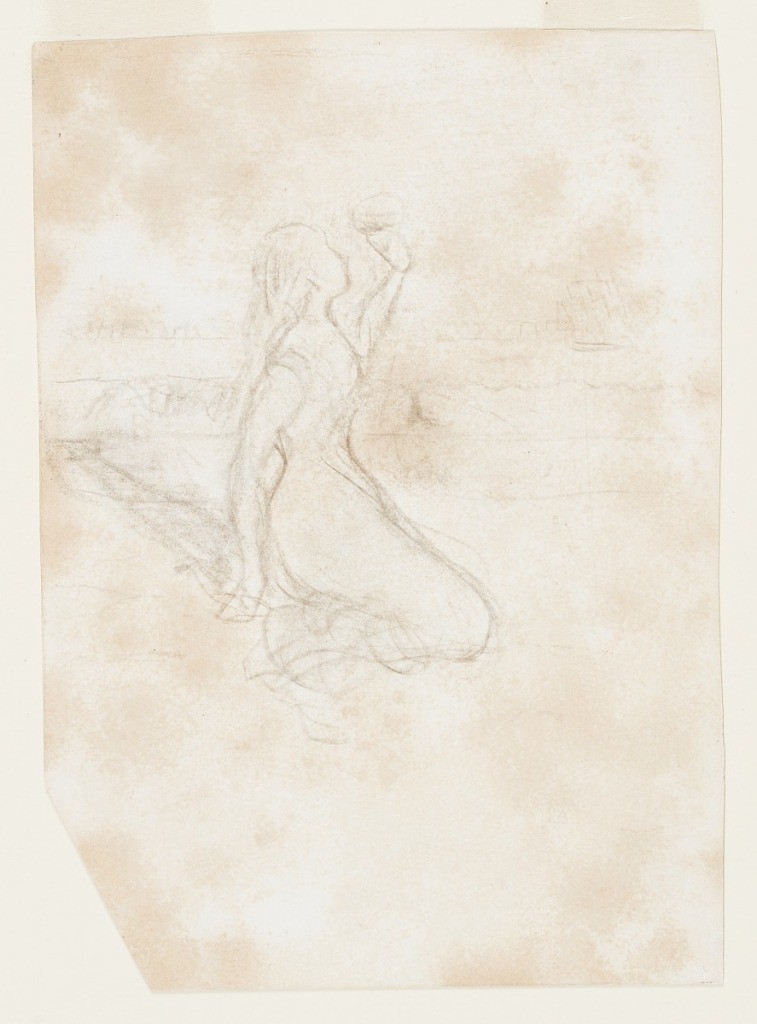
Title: Beach Scene
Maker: Winslow Homer, American, 1836–1910
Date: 1879
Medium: Crayon on paperboard
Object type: Drawing
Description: Recto:  Vertical view of a woman kneeling on beach, facing right, with her left arm raised and a fleet of fishing boats in the background.
Verso:  View of girls' legs standing and kites.